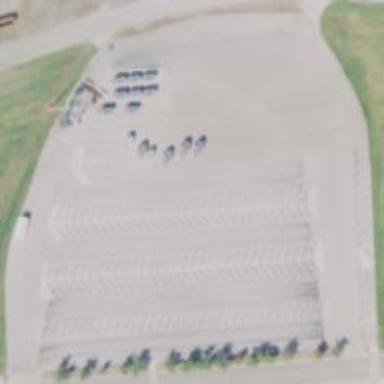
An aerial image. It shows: Parking area.